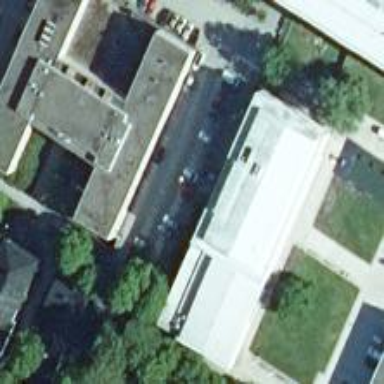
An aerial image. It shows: University building with beige metal roof.